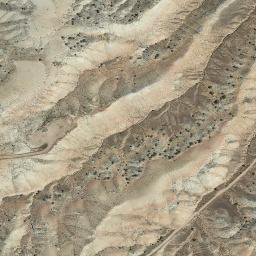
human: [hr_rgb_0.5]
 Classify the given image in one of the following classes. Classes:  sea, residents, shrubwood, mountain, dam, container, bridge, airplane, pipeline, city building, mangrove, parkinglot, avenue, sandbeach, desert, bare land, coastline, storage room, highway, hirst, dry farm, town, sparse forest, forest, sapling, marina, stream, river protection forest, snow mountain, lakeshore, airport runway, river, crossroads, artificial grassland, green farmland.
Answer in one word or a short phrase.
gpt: mountain